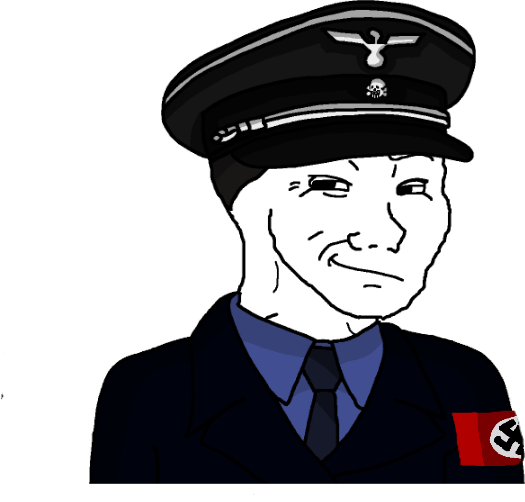
Label: 5_Smugjak